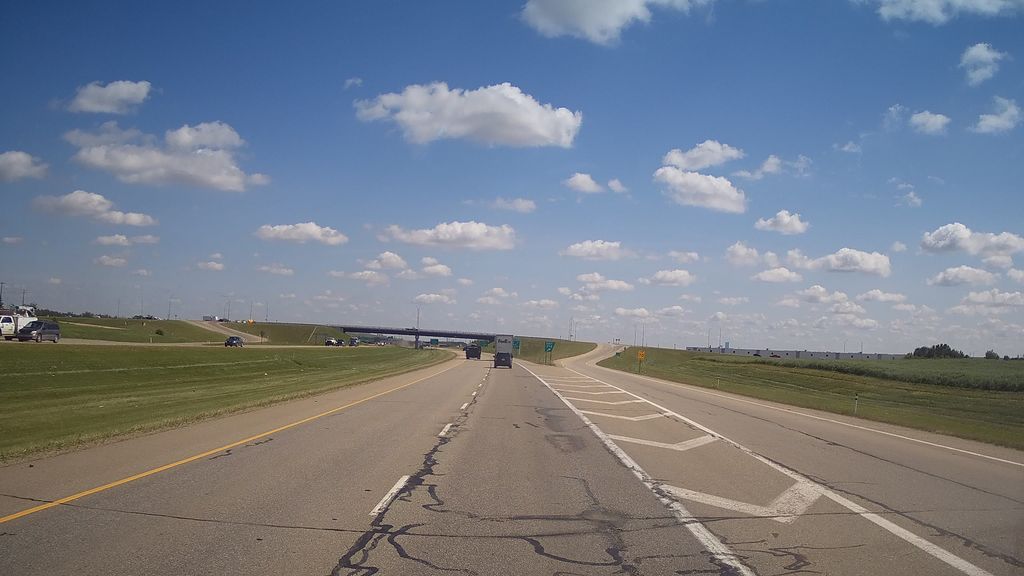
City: edmonton